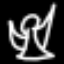
Label: angel